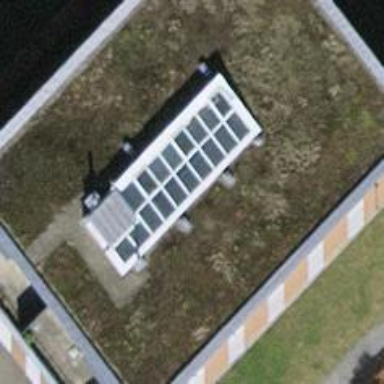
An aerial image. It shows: Residential building with flat roof.